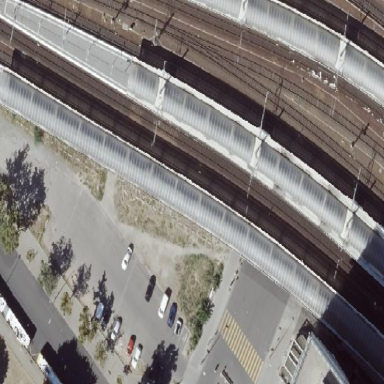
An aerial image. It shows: Glass rooftop.